Question: I am trying to use the new Google Play Services Lib and embbed Maps in side the Maps Fragment as below
'''
public class PlaceMapsFragment extends SupportMapFragment {
private GoogleMap mMap;
private LatLng mPosFija;
public PlaceMapsFragment() {
super();
}
public static PlaceMapsFragment newInstance(LatLng posicion) {
PlaceMapsFragment frag = new PlaceMapsFragment();
frag.mPosFija = posicion;
return frag;
}
@Override
public GoogleMap getMap() {
// TODO Auto-generated method stub
return super.getMap();
}
@Override
public void onCreate(Bundle arg0) {
// TODO Auto-generated method stub
super.onCreate(arg0);
}
@Override
public View onCreateView(LayoutInflater inflater, ViewGroup container,
Bundle savedInstanceState) {
View view = super.onCreateView(inflater, container, savedInstanceState);
//initMap();
return view;
}
private void initMap() {
UiSettings settings = getMap().getUiSettings();
settings.setAllGesturesEnabled(false);
settings.setMyLocationButtonEnabled(false);
getMap().moveCamera(CameraUpdateFactory.newLatLngZoom(mPosFija, 16));
getMap().addMarker(
new MarkerOptions().position(mPosFija)
.icon(BitmapDescriptorFactory
.fromResource(R.drawable.marker)));
}
}
'''
'''
12-10 01:44:54.416: E/AndroidRuntime(32716): FATAL EXCEPTION: main
12-10 01:44:54.416: E/AndroidRuntime(32716): java.lang.NullPointerException
12-10 01:44:54.416: E/AndroidRuntime(32716): at maps.ar.b.a(Unknown Source)
12-10 01:44:54.416: E/AndroidRuntime(32716): at maps.y.h.a(Unknown Source)
12-10 01:44:54.416: E/AndroidRuntime(32716): at maps.y.au.a(Unknown Source)
12-10 01:44:54.416: E/AndroidRuntime(32716): at maps.y.ae.moveCamera(Unknown Source)
12-10 01:44:54.416: E/AndroidRuntime(32716): at com.google.android.gms.maps.internal.IGoogleMapDelegate$Stub.onTransact(IGoogleMapDelegate.java:83)
12-10 01:44:54.416: E/AndroidRuntime(32716): at android.os.Binder.transact(Binder.java:297)
12-10 01:44:54.416: E/AndroidRuntime(32716): at com.google.android.gms.maps.internal.IGoogleMapDelegate$a$a.moveCamera(Unknown Source)
12-10 01:44:54.416: E/AndroidRuntime(32716): at com.google.android.gms.maps.GoogleMap.moveCamera(Unknown Source)
12-10 01:44:54.416: E/AndroidRuntime(32716): at com.m7.nomad.PlaceMapsFragment.initMap(PlaceMapsFragment.java:55)
12-10 01:44:54.416: E/AndroidRuntime(32716): at com.m7.nomad.PlaceMapsFragment.onCreateView(PlaceMapsFragment.java:46)
12-10 01:44:54.416: E/AndroidRuntime(32716): at android.support.v4.app.Fragment.performCreateView(Fragment.java:1460)
12-10 01:44:54.416: E/AndroidRuntime(32716): at android.support.v4.app.FragmentManagerImpl.moveToState(FragmentManager.java:911)
12-10 01:44:54.416: E/AndroidRuntime(32716): at android.support.v4.app.FragmentManagerImpl.moveToState(FragmentManager.java:1088)
12-10 01:44:54.416: E/AndroidRuntime(32716): at android.support.v4.app.BackStackRecord.run(BackStackRecord.java:682)
12-10 01:44:54.416: E/AndroidRuntime(32716): at android.support.v4.app.FragmentManagerImpl.execPendingActions(FragmentManager.java:1444)
12-10 01:44:54.416: E/AndroidRuntime(32716): at android.support.v4.app.FragmentManagerImpl.executePendingTransactions(FragmentManager.java:461)
12-10 01:44:54.416: E/AndroidRuntime(32716): at com.m7.nomad.PlaceActivity$TabManager.onTabChanged(PlaceActivity.java:153)
12-10 01:44:54.416: E/AndroidRuntime(32716): at android.widget.TabHost.invokeOnTabChangeListener(TabHost.java:379)
12-10 01:44:54.416: E/AndroidRuntime(32716): at android.widget.TabHost.setCurrentTab(TabHost.java:364)
12-10 01:44:54.416: E/AndroidRuntime(32716): at android.widget.TabHost$2.onTabSelectionChanged(TabHost.java:150)
12-10 01:44:54.416: E/AndroidRuntime(32716): at android.widget.TabWidget$TabClickListener.onClick(TabWidget.java:540)
12-10 01:44:54.416: E/AndroidRuntime(32716): at android.view.View.performClick(View.java:3591)
12-10 01:44:54.416: E/AndroidRuntime(32716): at android.view.View$PerformClick.run(View.java:14263)
12-10 01:44:54.416: E/AndroidRuntime(32716): at android.os.Handler.handleCallback(Handler.java:605)
12-10 01:44:54.416: E/AndroidRuntime(32716): at android.os.Handler.dispatchMessage(Handler.java:92)
12-10 01:44:54.416: E/AndroidRuntime(32716): at android.os.Looper.loop(Looper.java:137)
12-10 01:44:54.416: E/AndroidRuntime(32716): at android.app.ActivityThread.main(ActivityThread.java:4507)
12-10 01:44:54.416: E/AndroidRuntime(32716): at java.lang.reflect.Method.invokeNative(Native Method)
12-10 01:44:54.416: E/AndroidRuntime(32716): at java.lang.reflect.Method.invoke(Method.java:511)
12-10 01:44:54.416: E/AndroidRuntime(32716): at com.android.internal.os.ZygoteInit$MethodAndArgsCaller.run(ZygoteInit.java:790)
12-10 01:44:54.416: E/AndroidRuntime(32716): at com.android.internal.os.ZygoteInit.main(ZygoteInit.java:557)
12-10 01:44:54.416: E/AndroidRuntime(32716): at dalvik.system.NativeStart.main(Native Method)
'''

'''
<?xml version="1.0" encoding="utf-8"?>
<manifest xmlns:android="http://schemas.android.com/apk/res/android"
package="com.m7.nomad"
android:versionCode="1"
android:versionName="1.0" >
<uses-sdk
android:minSdkVersion="8"
android:targetSdkVersion="16" />
<permission
android:name="com.example.newmapview.permission.MAPS_RECEIVE"
android:protectionLevel="signature" />
<uses-permission android:name="com.example.newmapview.permission.MAPS_RECEIVE" />
<uses-permission android:name="android.permission.ACCESS_COARSE_LOCATION" />
<uses-permission android:name="android.permission.ACCESS_FINE_LOCATION" />
<uses-permission android:name="android.permission.INTERNET" />
<uses-permission android:name="com.google.android.providers.gsf.permission.READ_GSERVICES" />
<application
android:allowBackup="true"
android:icon="@drawable/ic_launcher"
android:label="@string/app_name"
android:theme="@style/Theme.Sherlock" >
<activity
android:name="com.m7.nomad.SplashActivity"
android:label="@string/app_name" >
</activity>
<activity
android:name="com.m7.nomad.MainActivity"
android:label="@string/app_name" >
<intent-filter>
<action android:name="android.intent.action.MAIN" />
<category android:name="android.intent.category.LAUNCHER" />
</intent-filter>
</activity>
<activity
android:name="com.m7.nomad.PlaceActivity"
android:label="@string/app_name" >
</activity>
<meta-data
android:name="com.google.android.maps.v2.API_KEY"
android:value="XXXXXXXXXXX" />
</application>
<uses-feature
android:glEsVersion="0x00020000"
android:required="true" />
</manifest>
'''
I have a SherlockFragmentActivity which has a TabHost which has two Fragments attached to it. I am trying to render the map inside one of those Tab Fragments
I have got the Map to be Displayed but now i am not able to Reference the Map and Change the Map to Hybrid. Basically i need to Reference the Map with out getting the Null error.
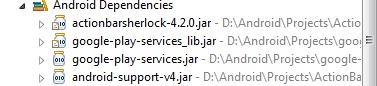
Answer: In 'onCreateView()' you must call its parent. Check solution in <URL> method of MapFragment, if you don't call it the map will be null.